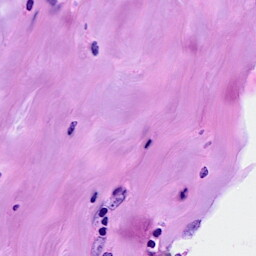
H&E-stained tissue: Breast